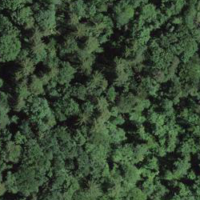
EUNIS habitat code: 41
Species observed at this site:
Asplenium scolopendrium